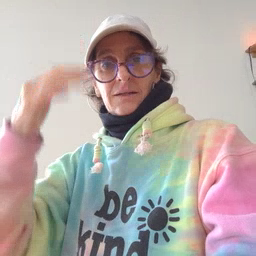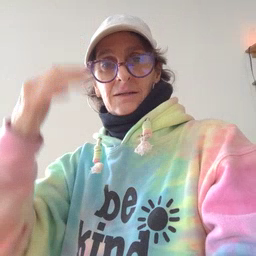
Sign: hat